Aerial crown-view tile of a tropical tree (Barro Colorado Island, Panama), acquired 20241014:
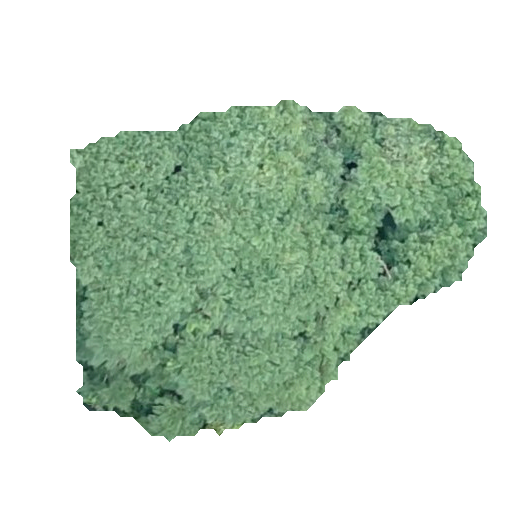
Species: Jacaranda copaia
GBIF accepted scientific name: Jacaranda copaia
Crown area: 159.926 m²